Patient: sex M, age 26
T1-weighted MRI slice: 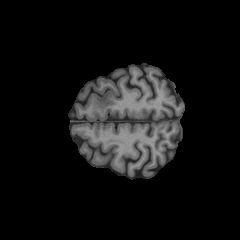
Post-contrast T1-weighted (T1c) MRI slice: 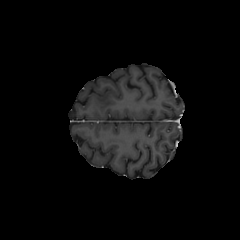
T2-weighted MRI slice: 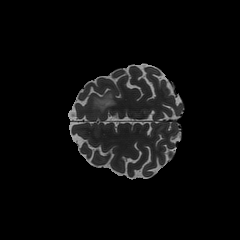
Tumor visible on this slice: yes
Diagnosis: Oligodendroglioma, IDH-mutant, 1p/19q-codeleted
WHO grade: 2